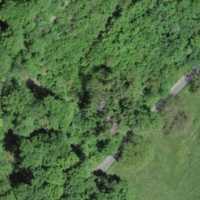
EUNIS habitat code: 41
Species observed at this site:
Buteo buteo